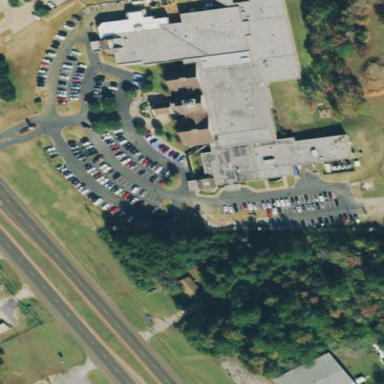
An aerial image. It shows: Hospital building providing healthcare services.